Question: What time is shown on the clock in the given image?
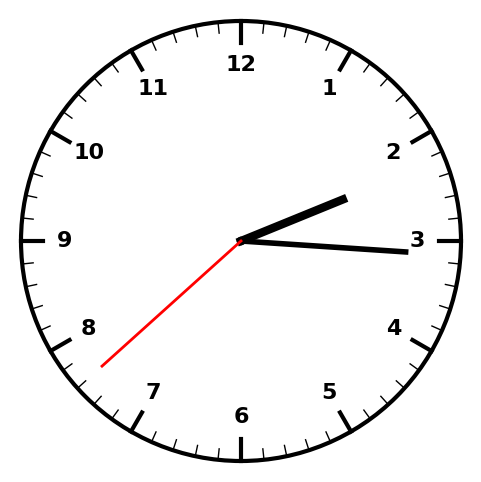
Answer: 02:15:38